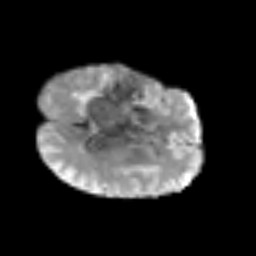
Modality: T2w
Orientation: axial
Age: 49
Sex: male
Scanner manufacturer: siemens
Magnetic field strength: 3 T
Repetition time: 3.2 s
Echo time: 0.081 s